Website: ulta-beauty
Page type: payment
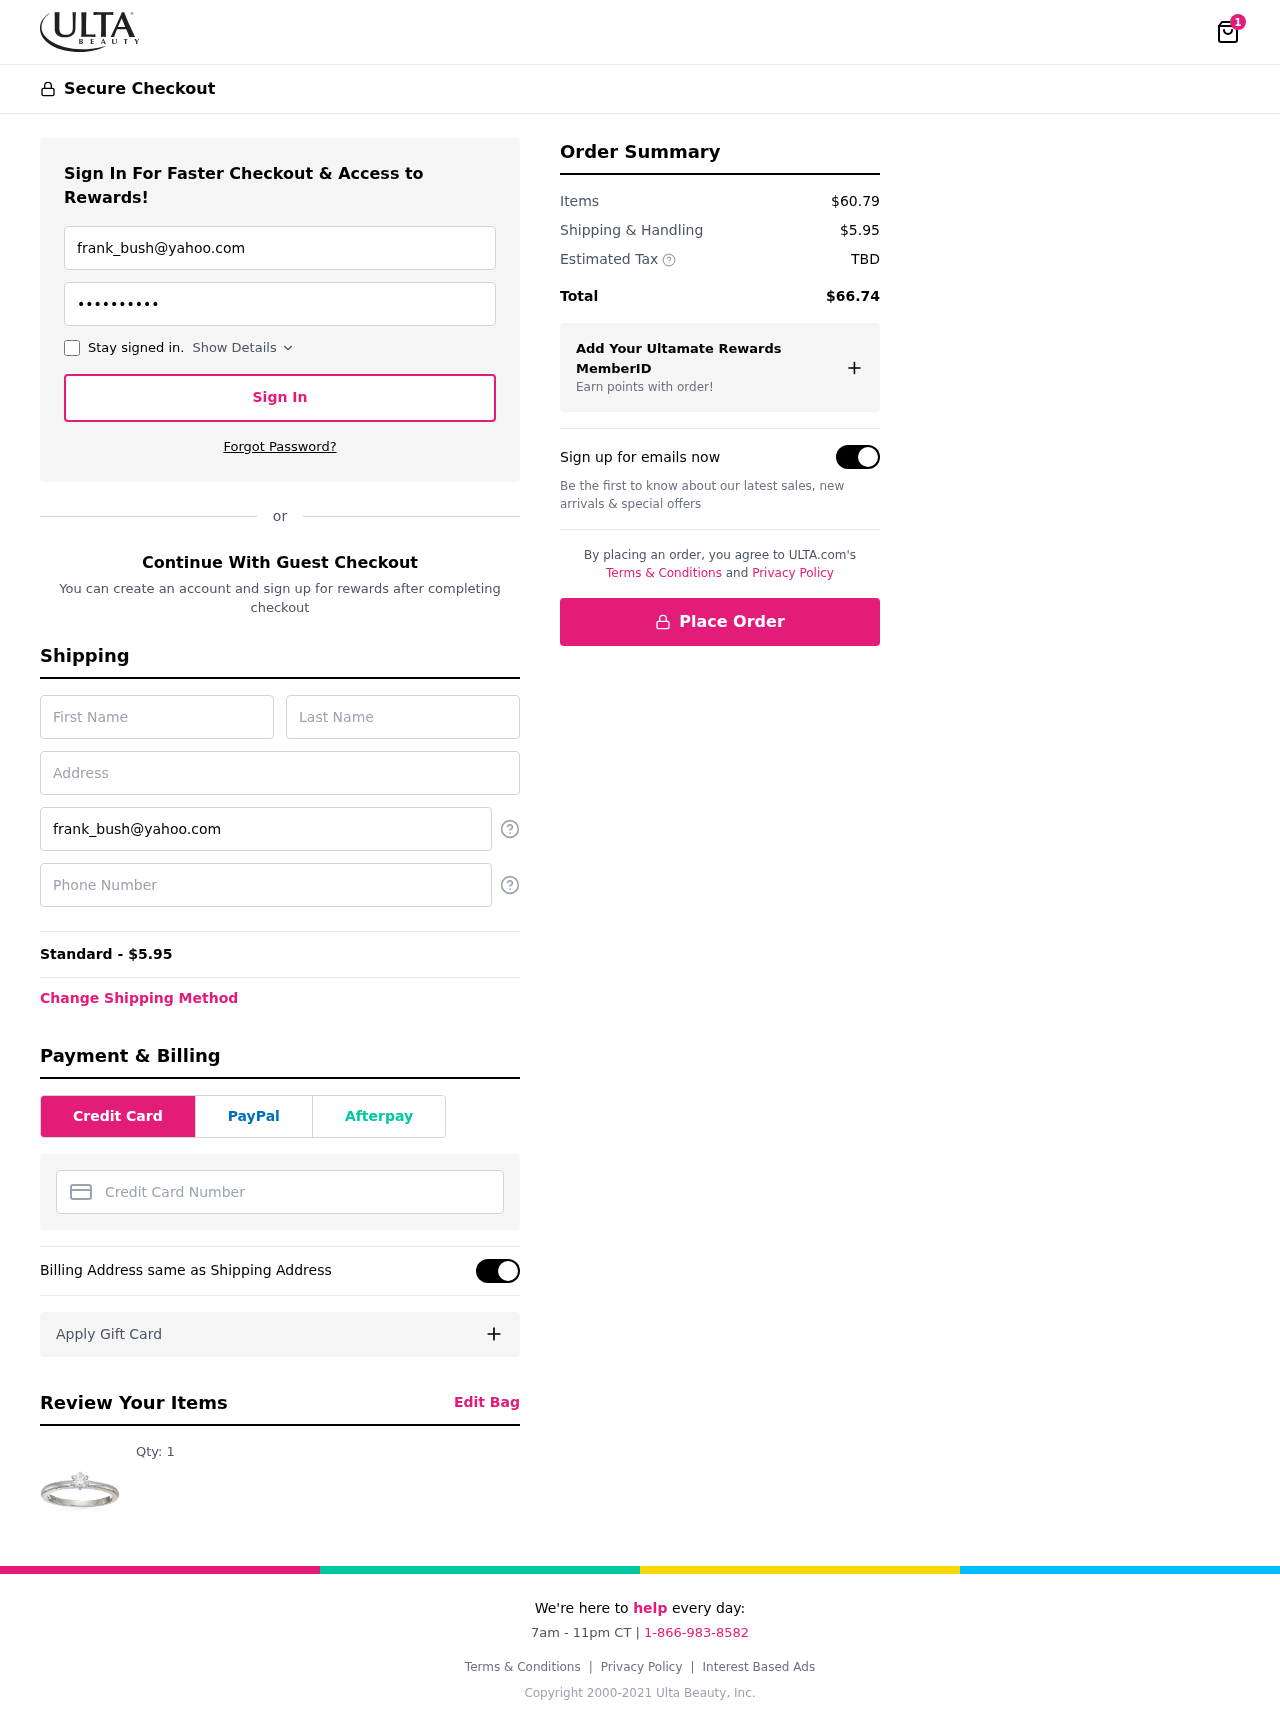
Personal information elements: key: PII_CARD_NUMBER
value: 6011 4985 2844 4300
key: PII_EMAIL
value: frank_bush@yahoo.com
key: PII_FIRSTNAME
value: Frank
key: PII_LASTNAME
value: Bush
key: PII_PHONE
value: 7294869500
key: PII_STREET
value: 13066 David Estates Suite 478
Product elements: key: PRODUCT1_QUANTITY
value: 1
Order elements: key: ORDER_NUM_ITEMS
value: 1
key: ORDER_SHIPPING_COST
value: $5.95
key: ORDER_SHIPPING_COST
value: Standard - $5.95
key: ORDER_SUBTOTAL
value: $60.79
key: ORDER_TAX
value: TBD
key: ORDER_TOTAL
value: $66.74